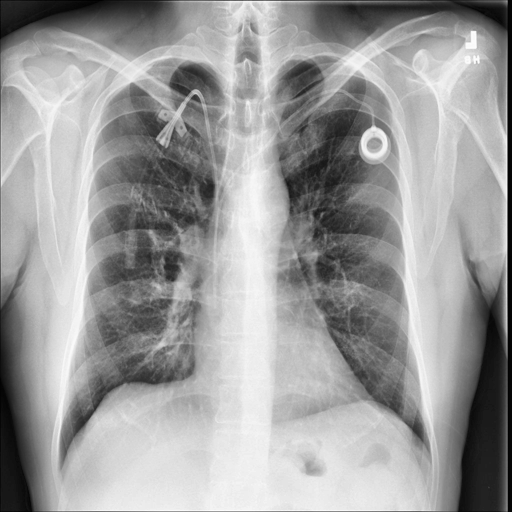
Finding: NORMAL